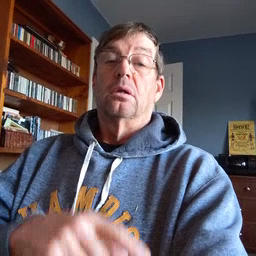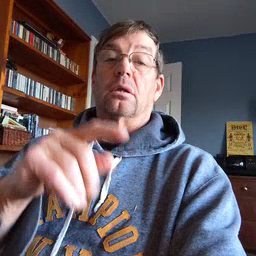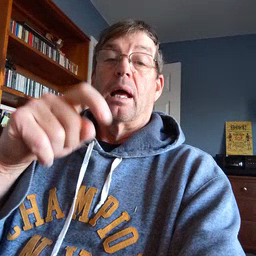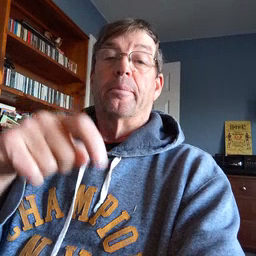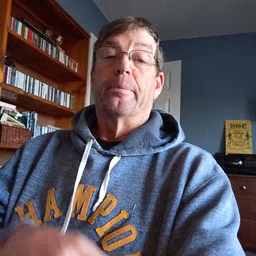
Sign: time